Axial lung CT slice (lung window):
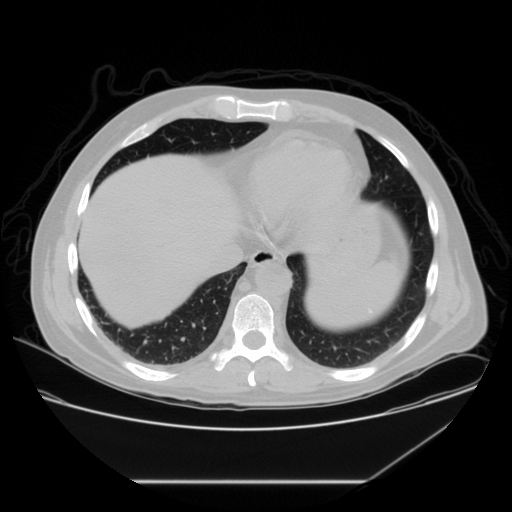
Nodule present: no